Aerial crown-view tile of a tropical tree (Barro Colorado Island, Panama), acquired 20240813:
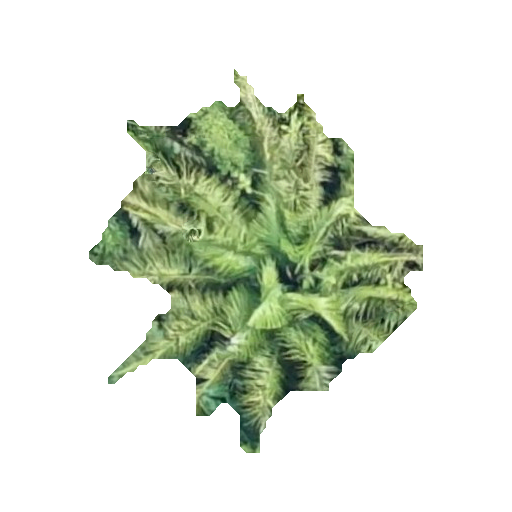
Species: Oenocarpus mapora
GBIF accepted scientific name: Oenocarpus mapora
Crown area: 102.024 m²